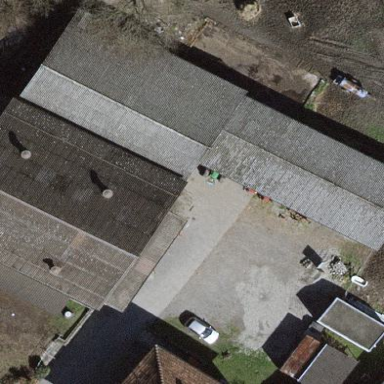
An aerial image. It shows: Stable.